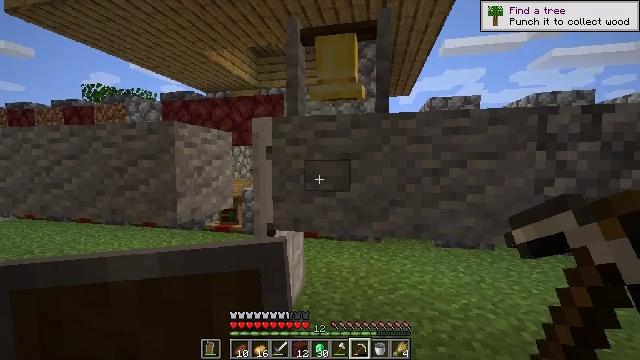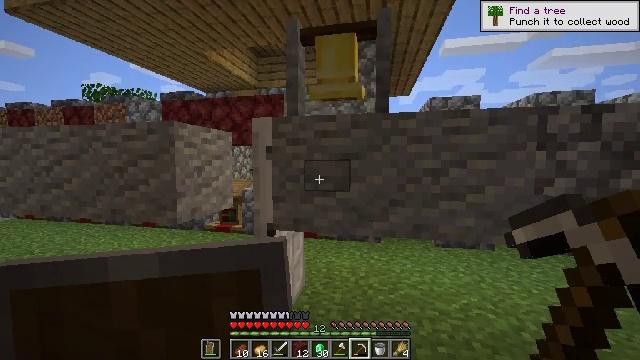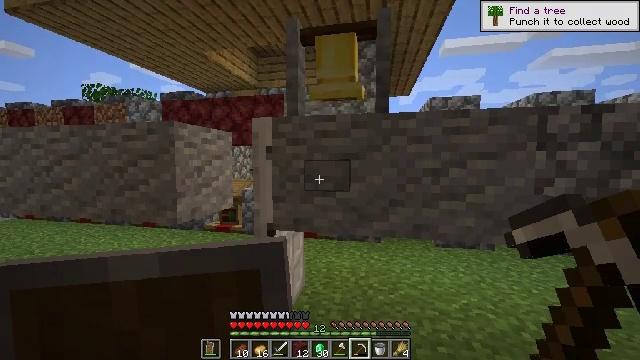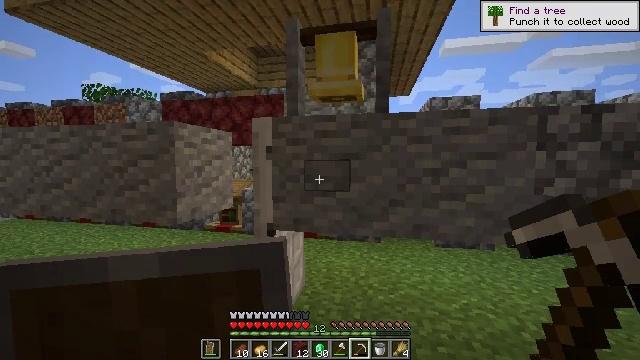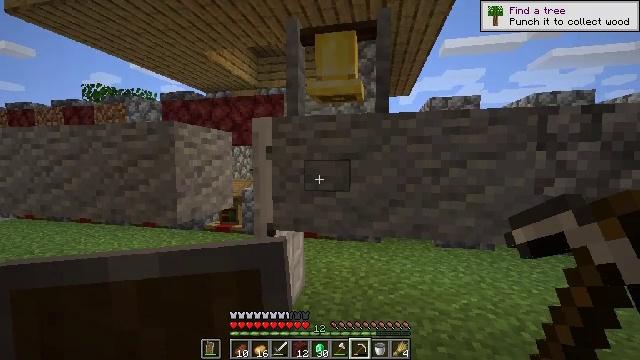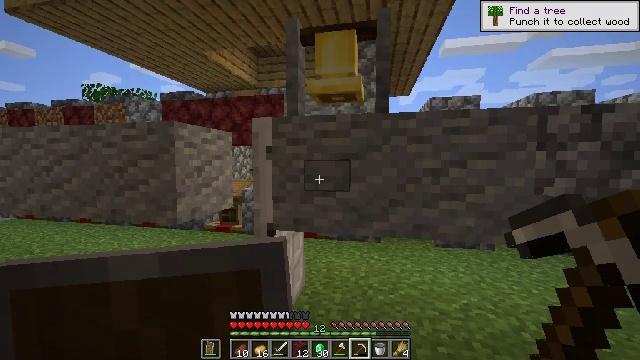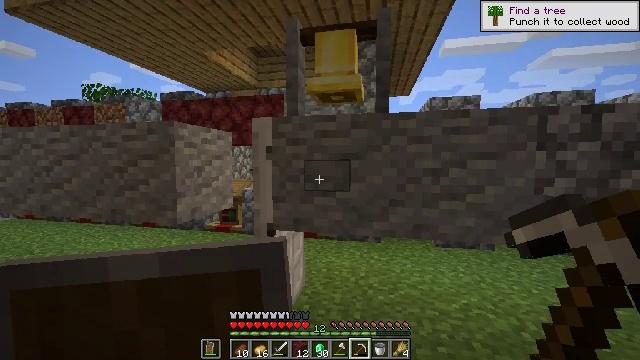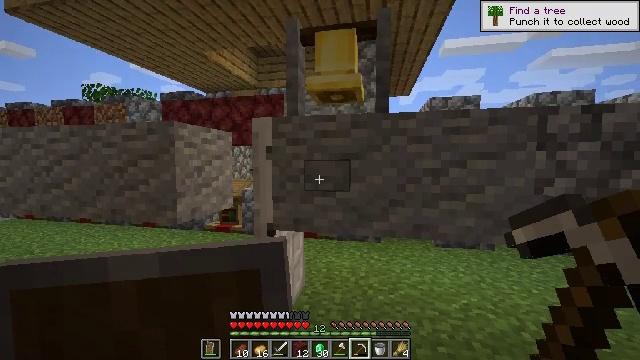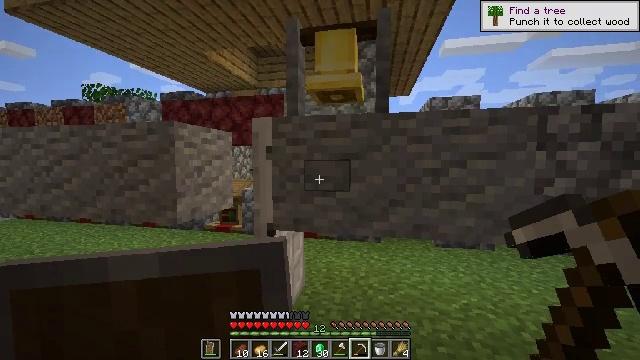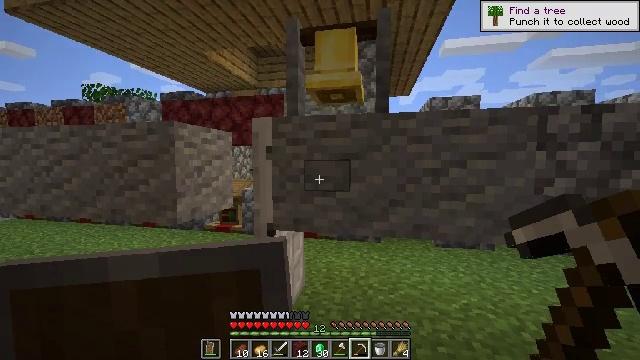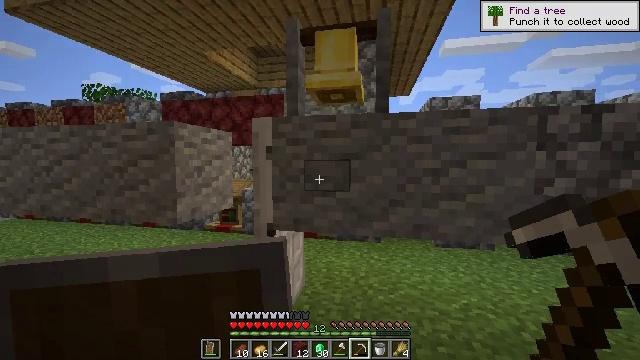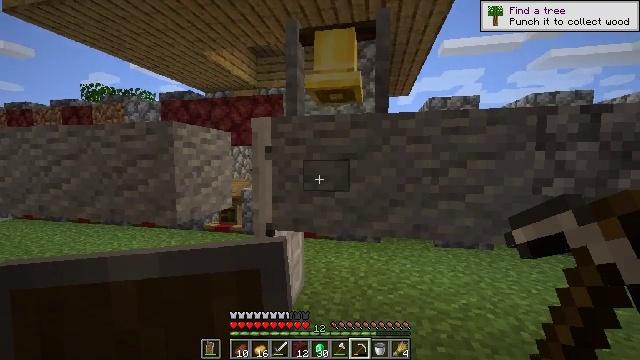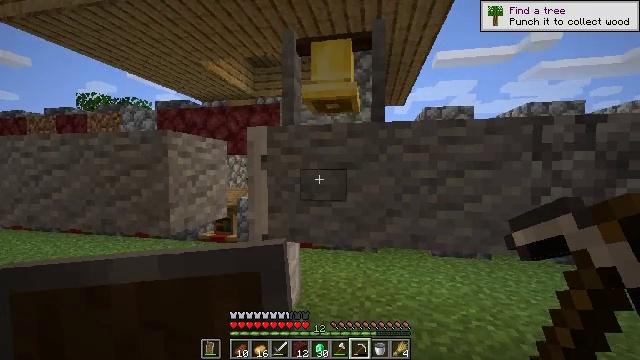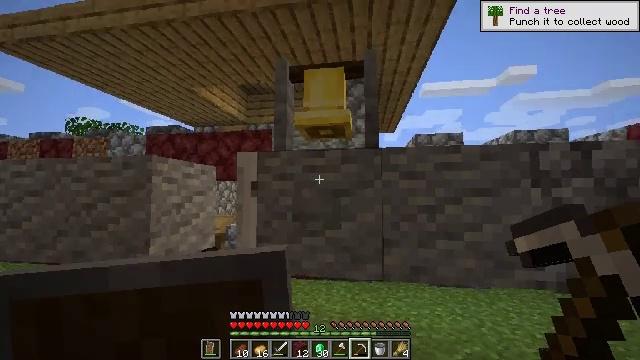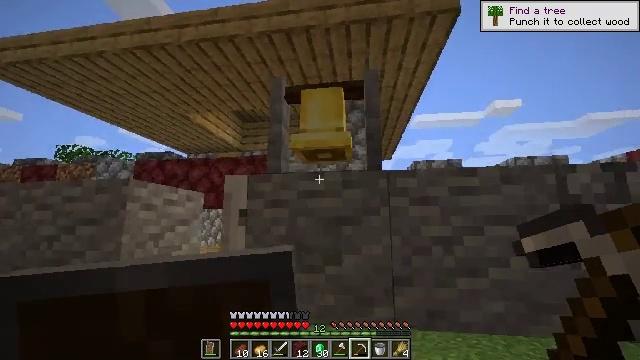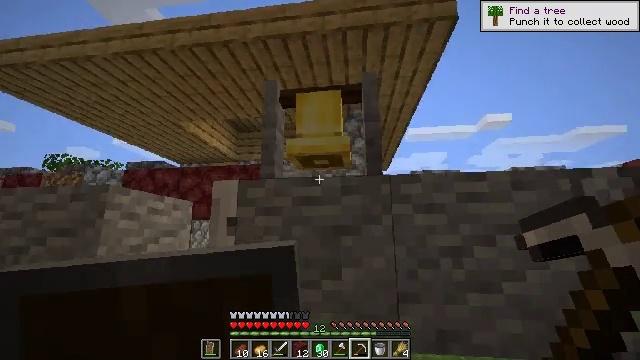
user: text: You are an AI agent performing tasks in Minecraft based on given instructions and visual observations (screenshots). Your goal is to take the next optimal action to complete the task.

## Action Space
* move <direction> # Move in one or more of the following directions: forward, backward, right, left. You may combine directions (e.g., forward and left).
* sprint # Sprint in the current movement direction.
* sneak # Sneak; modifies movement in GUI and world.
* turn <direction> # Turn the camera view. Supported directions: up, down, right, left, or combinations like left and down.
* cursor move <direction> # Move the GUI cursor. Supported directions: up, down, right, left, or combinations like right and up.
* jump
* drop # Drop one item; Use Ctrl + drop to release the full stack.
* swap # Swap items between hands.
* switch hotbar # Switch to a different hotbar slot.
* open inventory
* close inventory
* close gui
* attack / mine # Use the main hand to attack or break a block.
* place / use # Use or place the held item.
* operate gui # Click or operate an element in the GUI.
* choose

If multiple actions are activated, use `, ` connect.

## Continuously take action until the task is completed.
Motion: motion action
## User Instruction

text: Collect the bell.
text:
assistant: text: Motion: no_op
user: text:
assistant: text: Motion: no_op
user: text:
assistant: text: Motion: no_op
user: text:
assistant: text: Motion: no_op
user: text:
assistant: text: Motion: no_op
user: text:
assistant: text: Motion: no_op
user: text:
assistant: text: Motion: no_op
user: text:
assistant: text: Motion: no_op
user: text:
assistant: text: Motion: no_op
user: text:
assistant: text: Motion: no_op
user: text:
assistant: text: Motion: no_op
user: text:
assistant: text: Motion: move forward, turn up
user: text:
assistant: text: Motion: move forward, turn right and up
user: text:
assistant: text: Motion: move forward, turn right and up
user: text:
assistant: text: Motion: move forward, turn right and up
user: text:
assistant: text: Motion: turn right and up
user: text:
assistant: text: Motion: turn up
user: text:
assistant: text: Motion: turn up
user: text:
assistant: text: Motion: no_op
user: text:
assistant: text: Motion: no_op
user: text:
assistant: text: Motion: turn right and up
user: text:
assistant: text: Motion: turn right and up
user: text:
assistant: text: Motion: turn right and up
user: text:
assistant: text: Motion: turn right
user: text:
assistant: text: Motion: no_op
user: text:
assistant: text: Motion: no_op
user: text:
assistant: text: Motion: attack / mine
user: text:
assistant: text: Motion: attack / mine
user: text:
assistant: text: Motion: attack / mine
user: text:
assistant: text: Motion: turn left, attack / mine